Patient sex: M
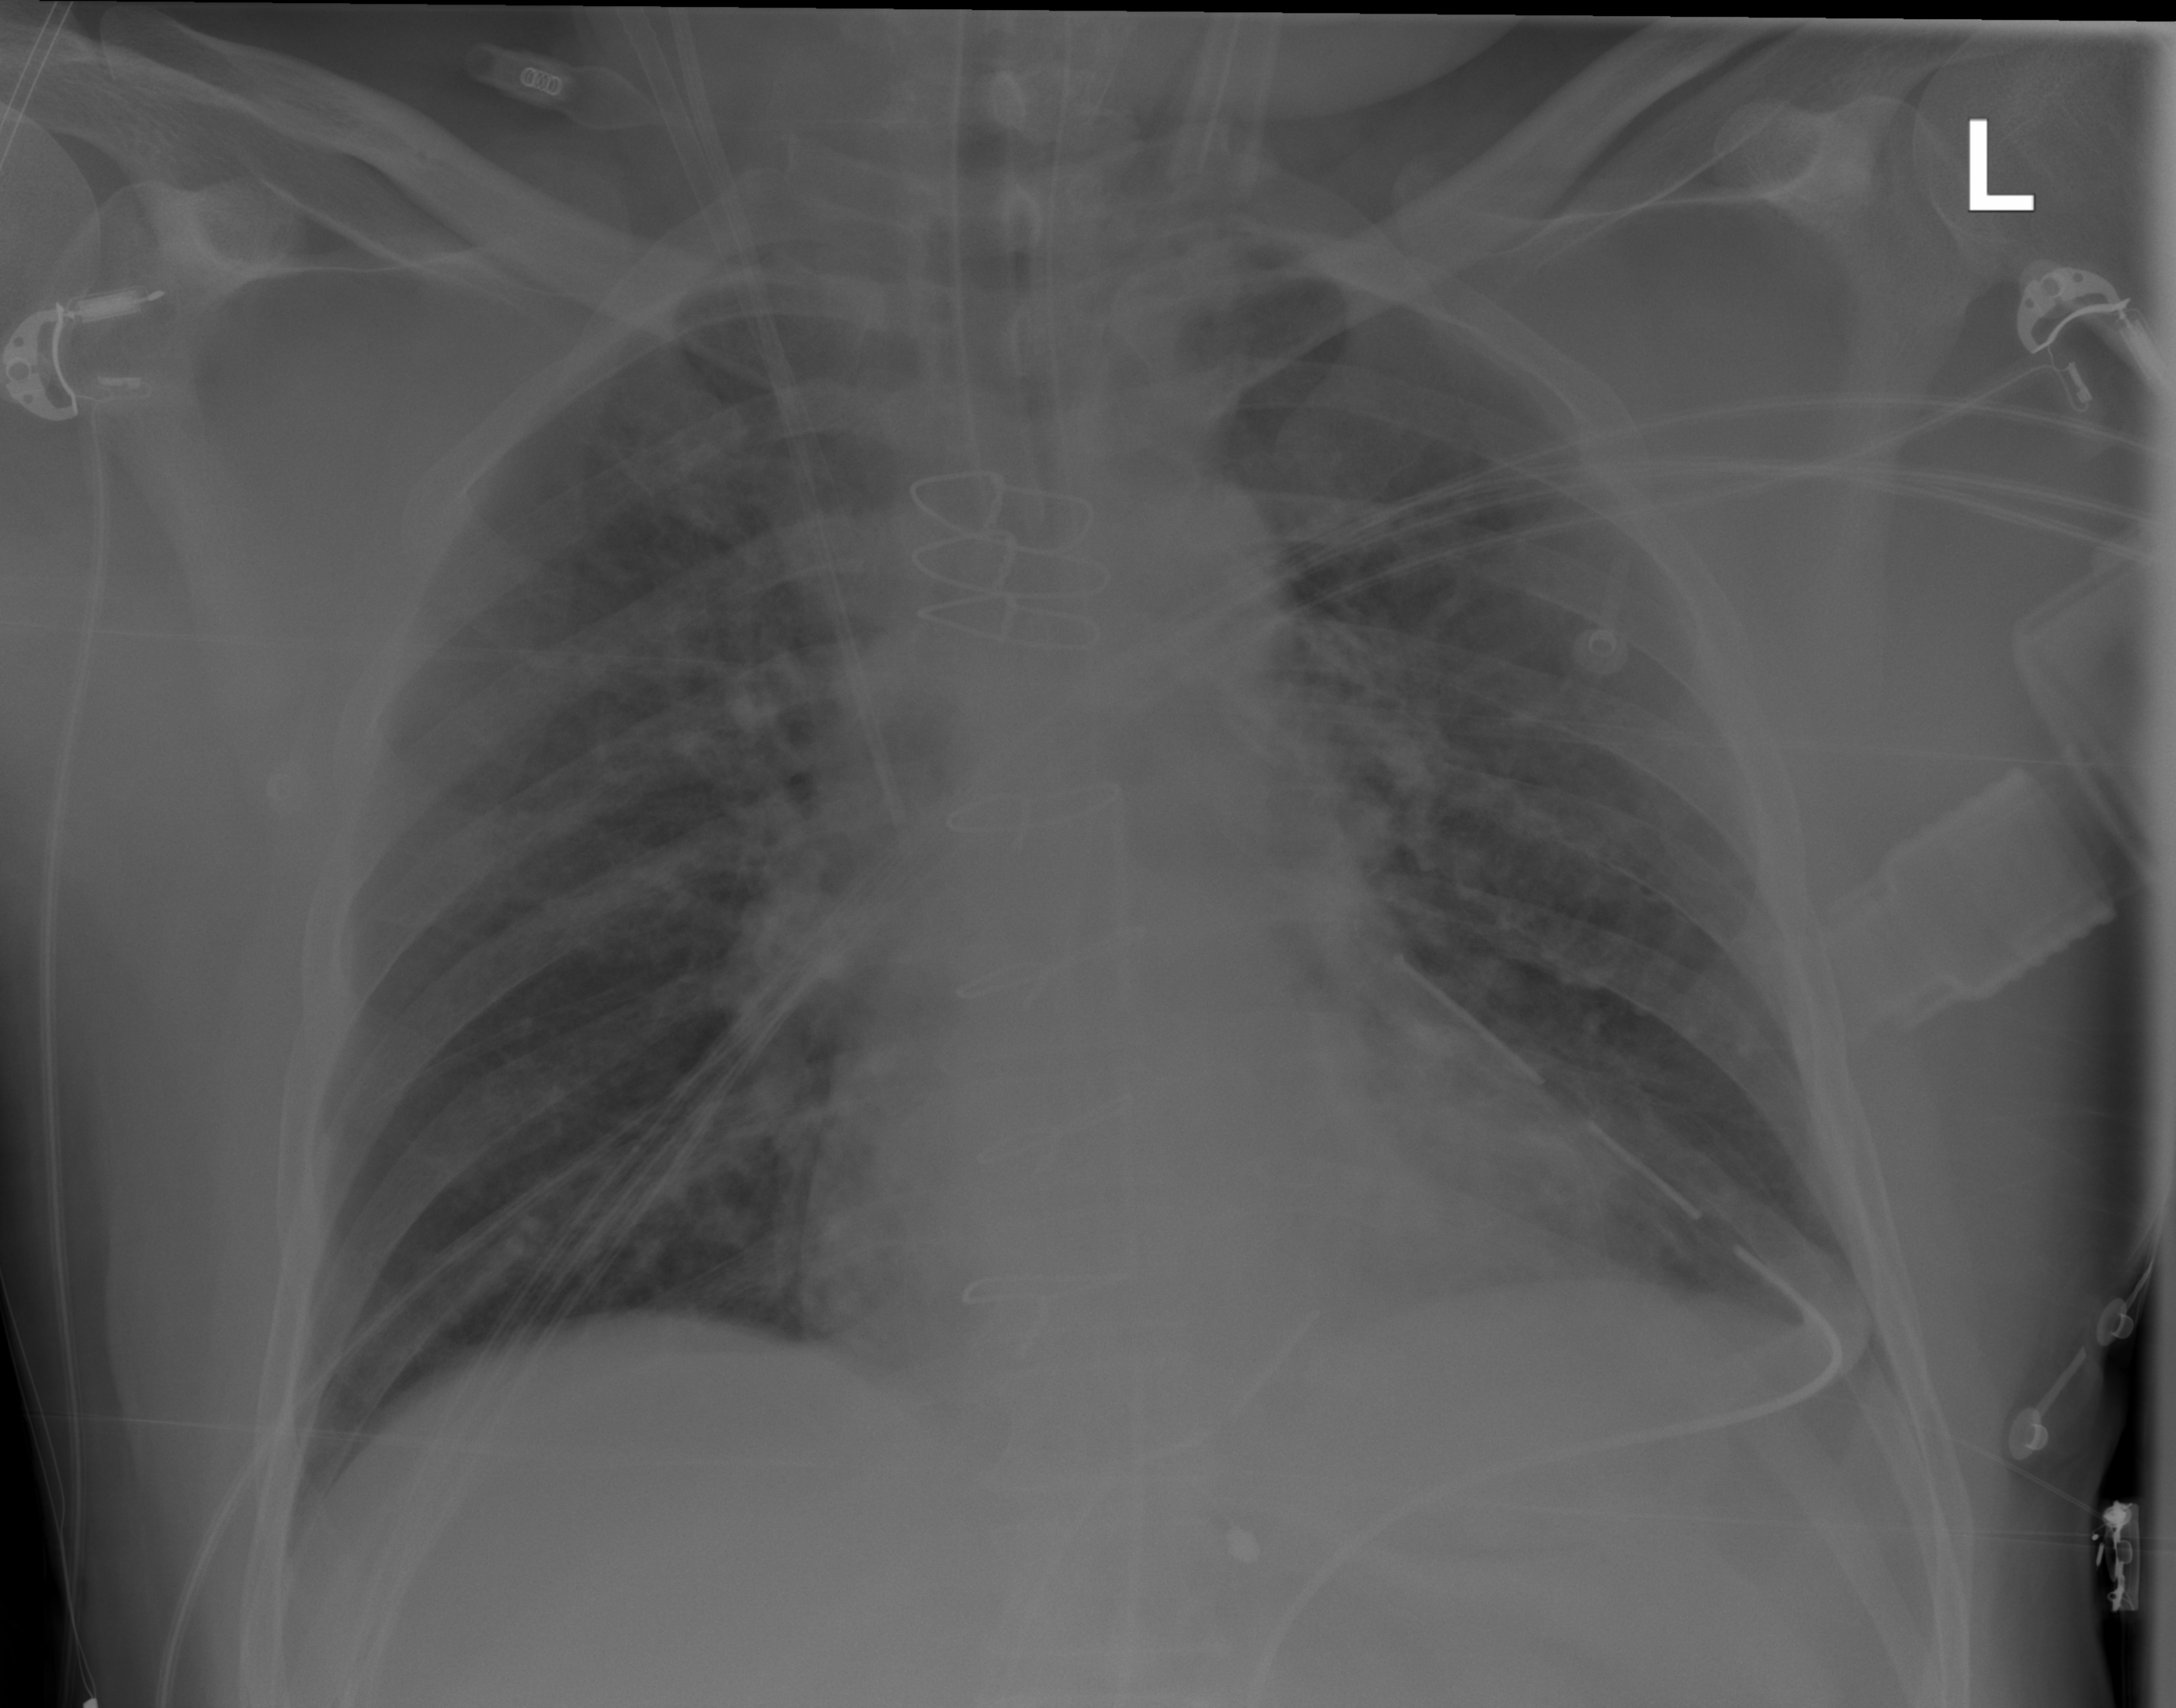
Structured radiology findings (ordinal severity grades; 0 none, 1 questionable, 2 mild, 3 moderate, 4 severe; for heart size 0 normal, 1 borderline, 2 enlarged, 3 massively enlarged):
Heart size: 0
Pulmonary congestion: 1
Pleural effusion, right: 0
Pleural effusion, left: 0
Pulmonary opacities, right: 1
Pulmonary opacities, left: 0
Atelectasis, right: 0
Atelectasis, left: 0